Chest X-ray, AP view. Patient: 28 years old, sex M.
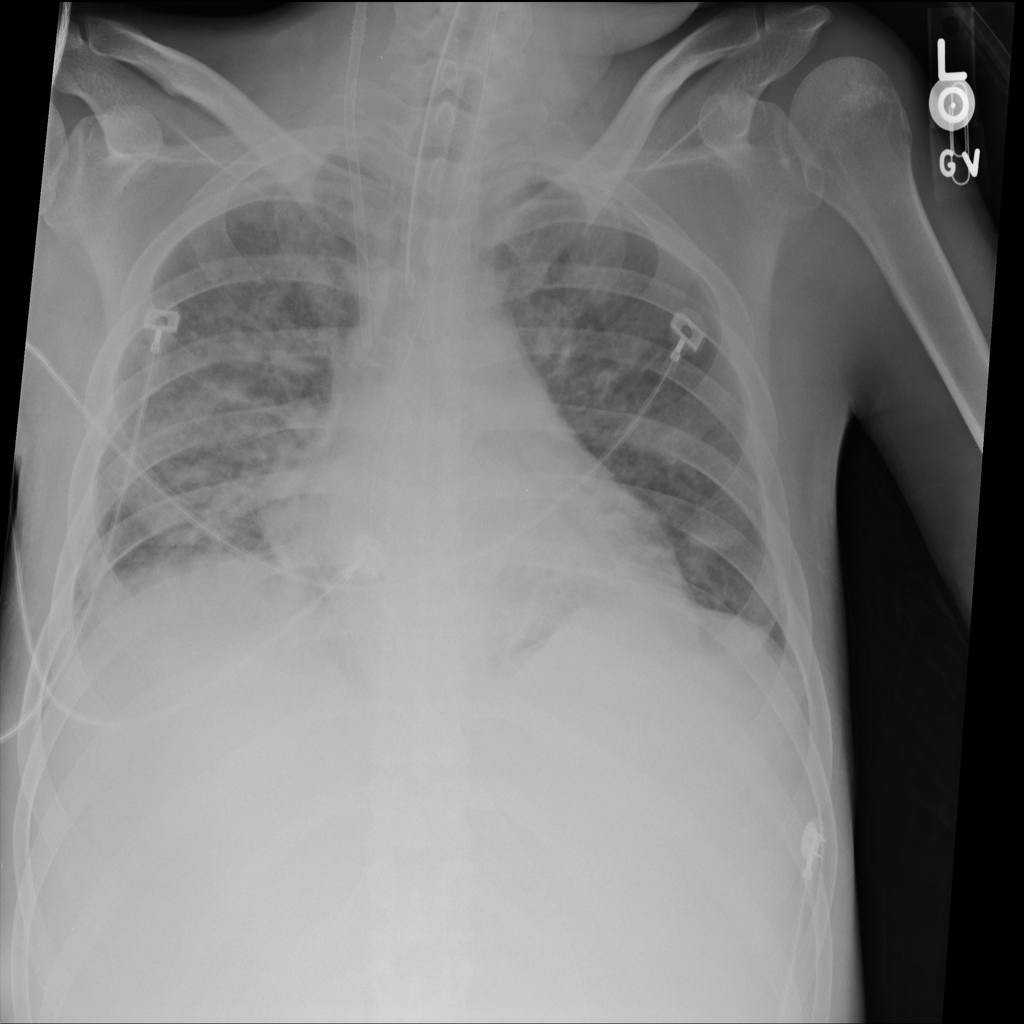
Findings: Effusion, Infiltration